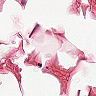
Metastatic tissue present: no